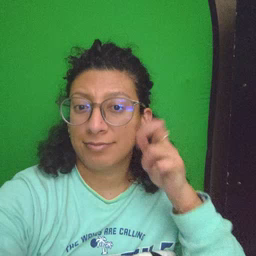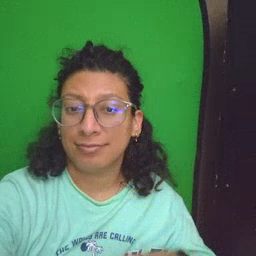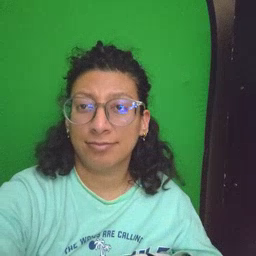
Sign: book